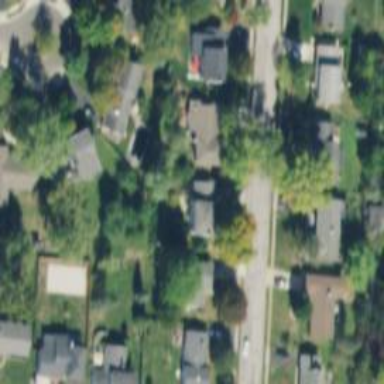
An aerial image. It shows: Neighborhood.